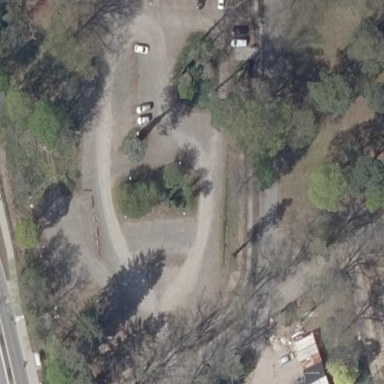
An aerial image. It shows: Paved parking area.